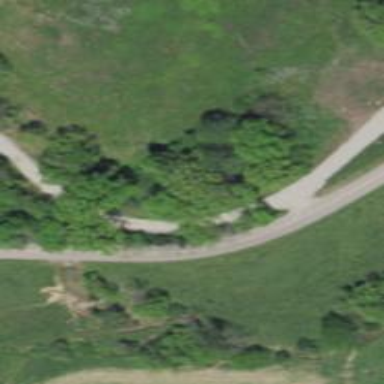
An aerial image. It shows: Secondary road.